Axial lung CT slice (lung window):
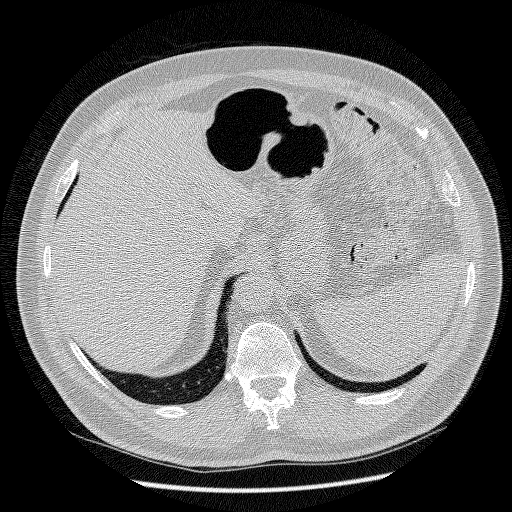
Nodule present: no